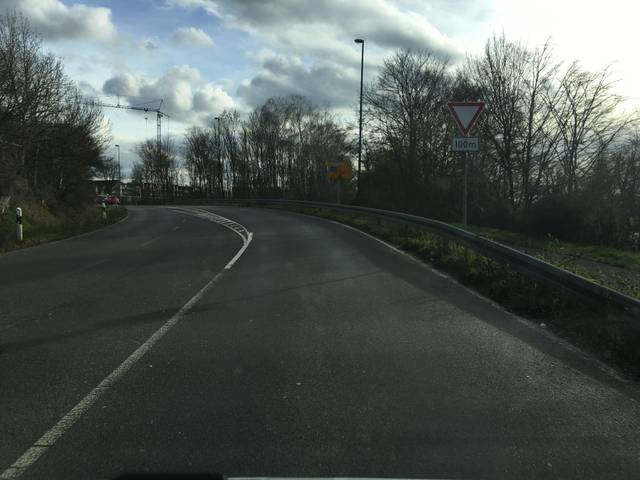
Region: Germany
Coordinates: 50.828, 6.958